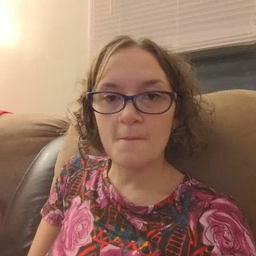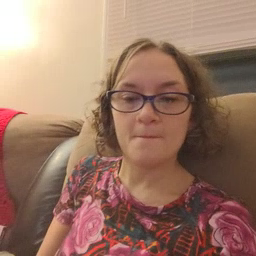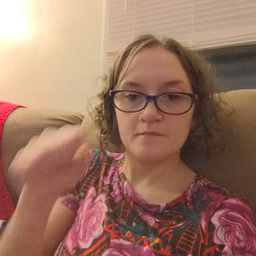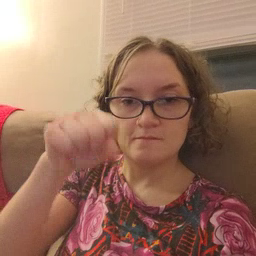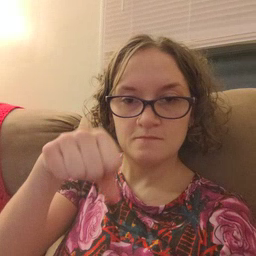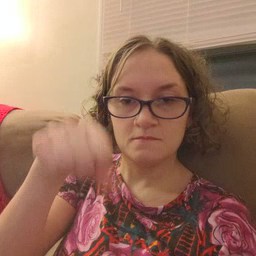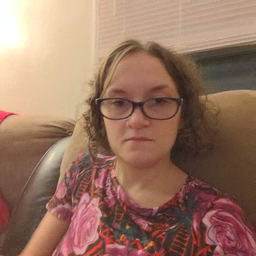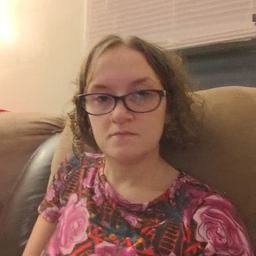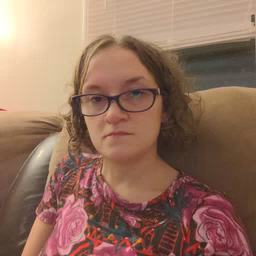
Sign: yes